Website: walmart
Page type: review-order
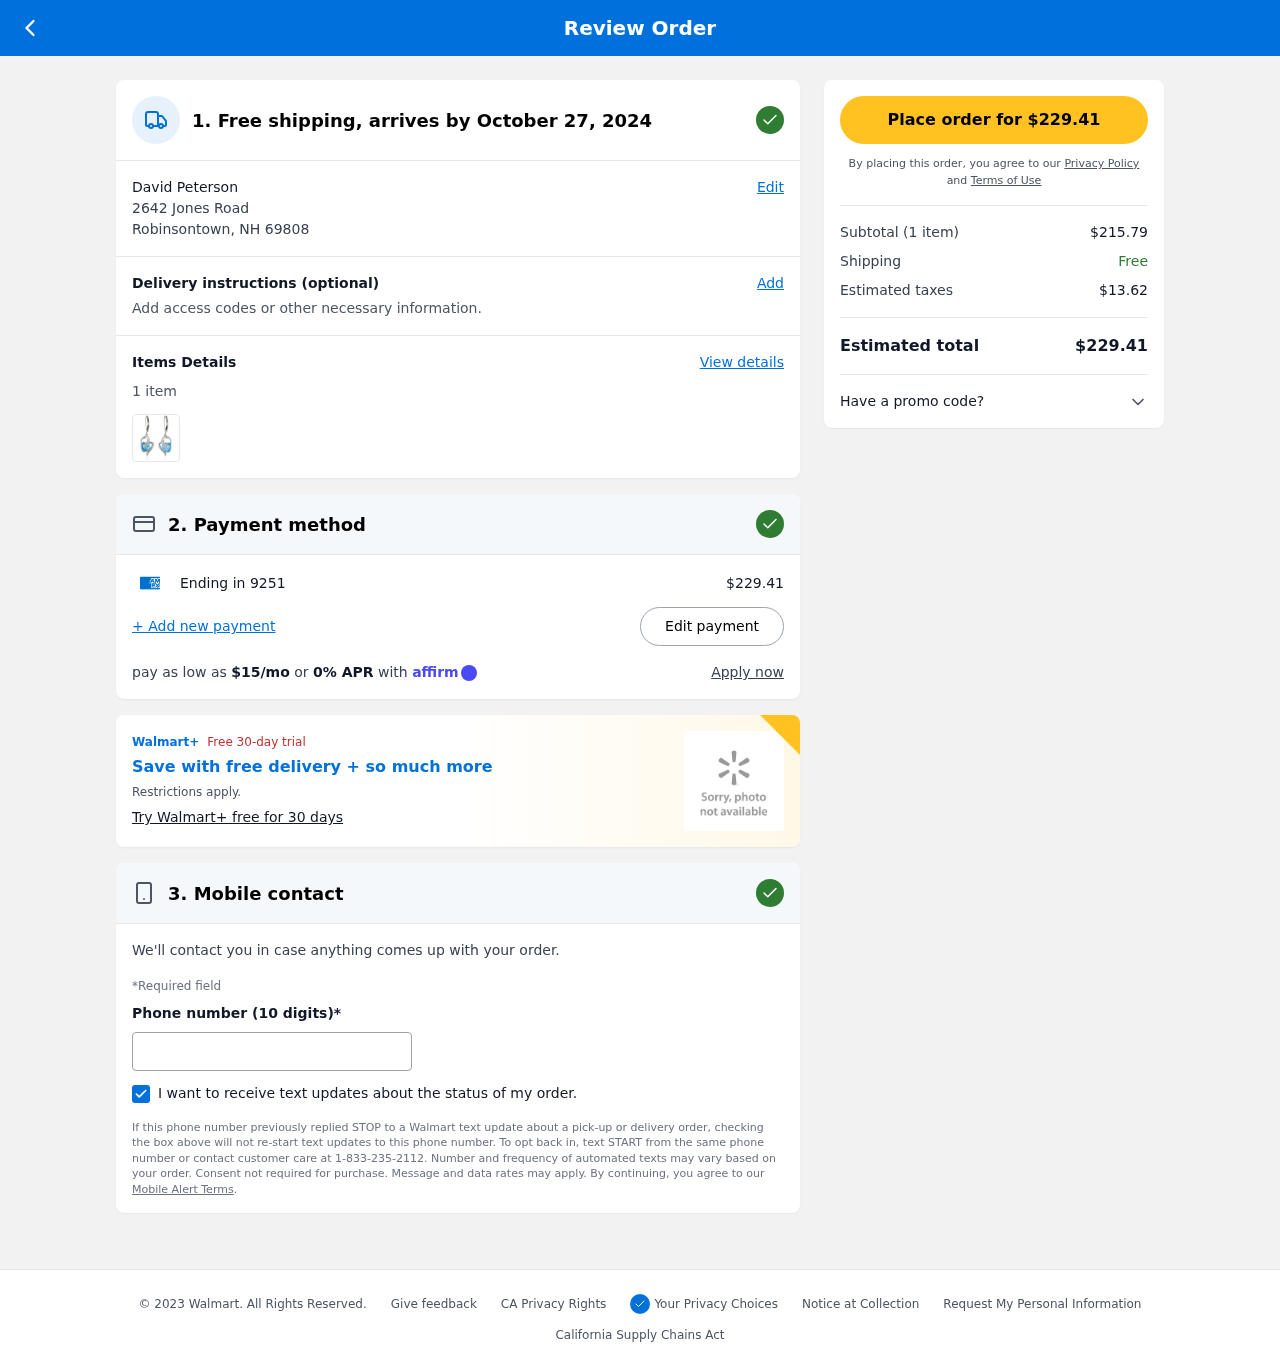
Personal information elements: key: PII_CARD_LAST4
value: Ending in 9251
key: PII_CITY_STATE_ZIP
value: Robinsontown, NH 69808
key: PII_FULLNAME
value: David Peterson
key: PII_PHONE
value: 7458308931
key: PII_STREET
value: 2642 Jones Road
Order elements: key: ORDER_DELIVERY_DATE
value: October 27, 2024
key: ORDER_NUM_ITEMS
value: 1 item
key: ORDER_NUM_ITEMS
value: Subtotal (1 item)
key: ORDER_TOTAL
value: $229.41
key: ORDER_TOTAL
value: Place order for $229.41
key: ORDER_MONTHLY_PAYMENT
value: $15/mo
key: ORDER_SUBTOTAL
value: $215.79
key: ORDER_TAX
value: $13.62